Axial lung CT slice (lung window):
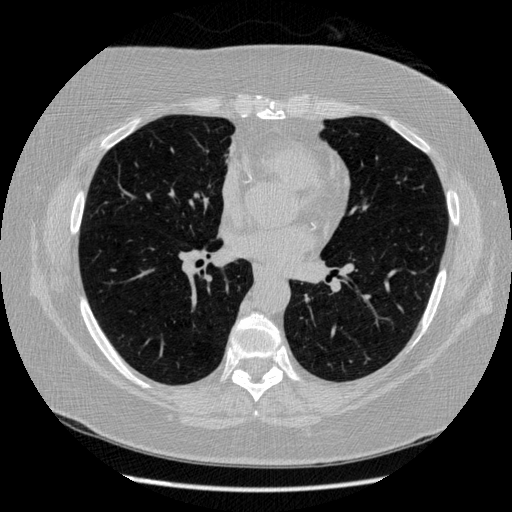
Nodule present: no